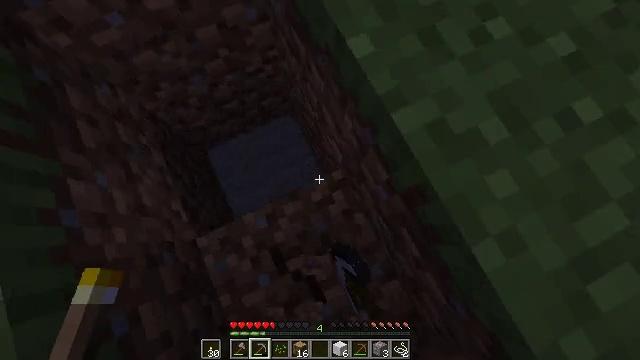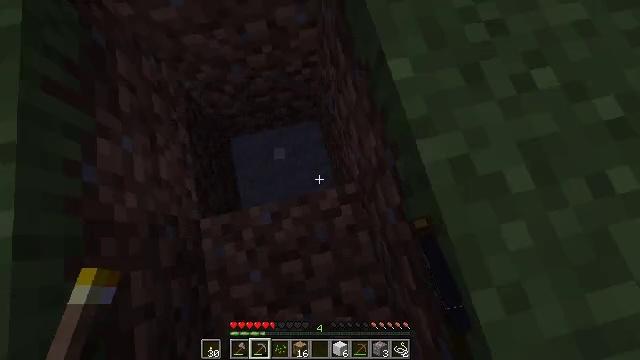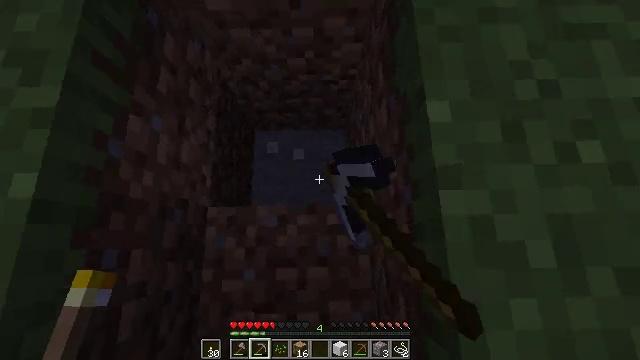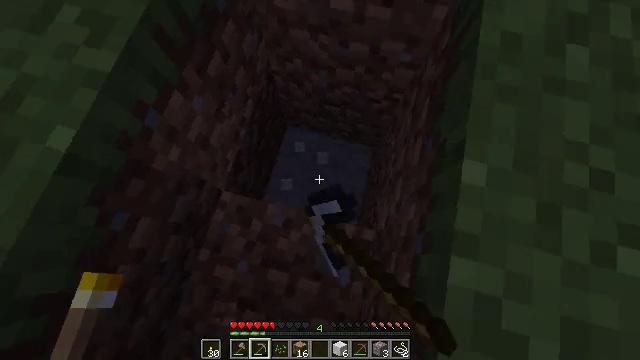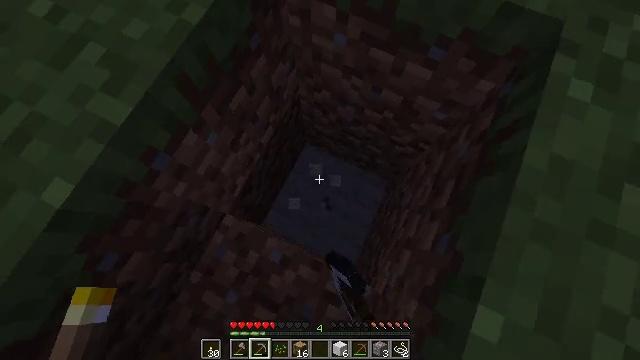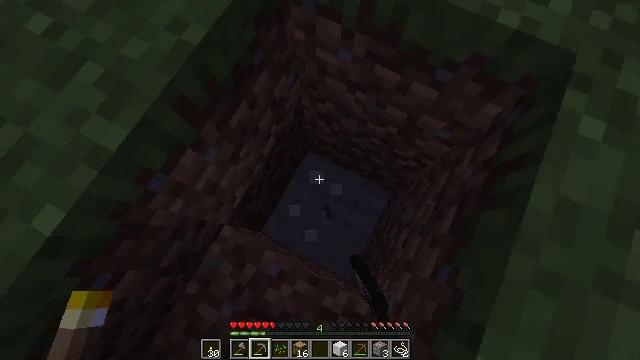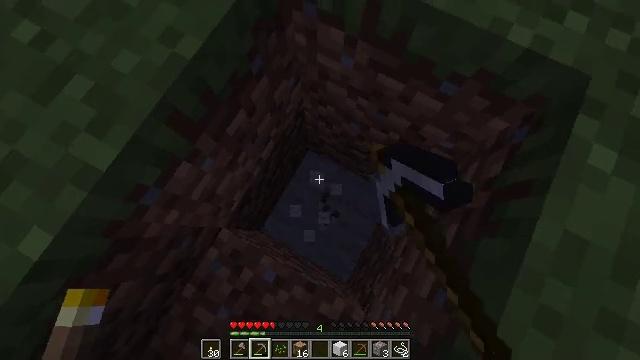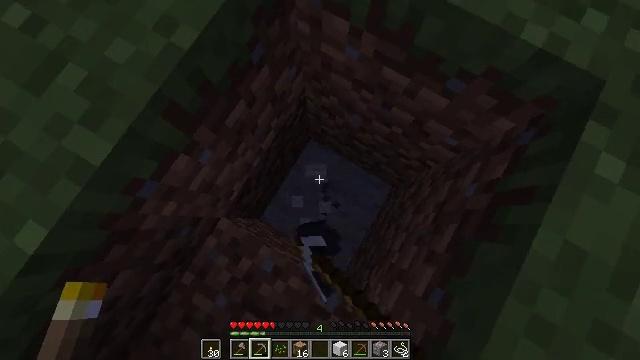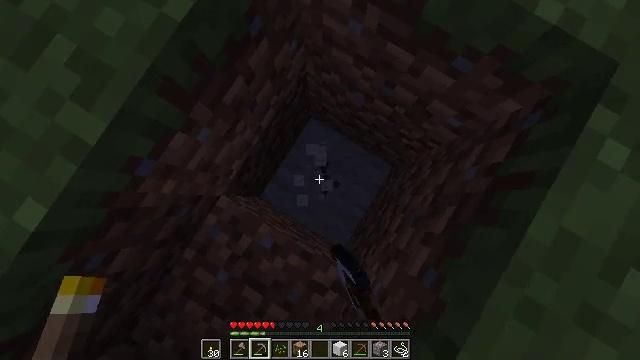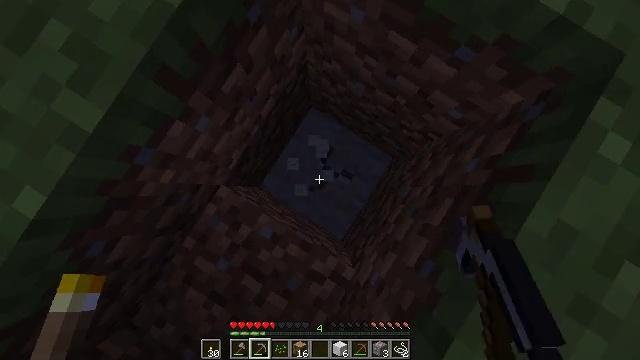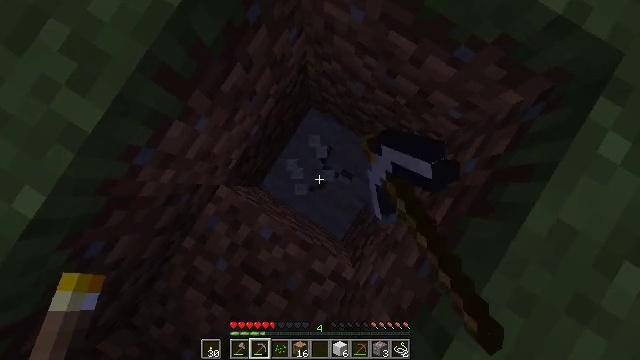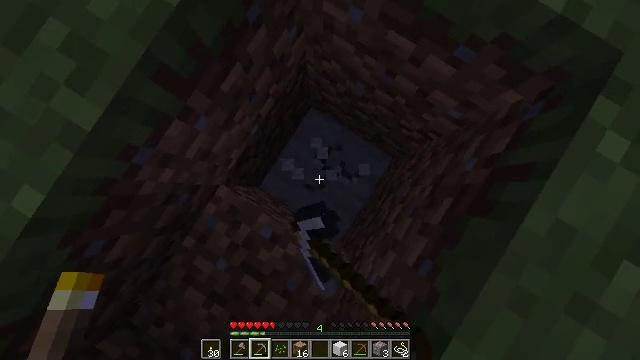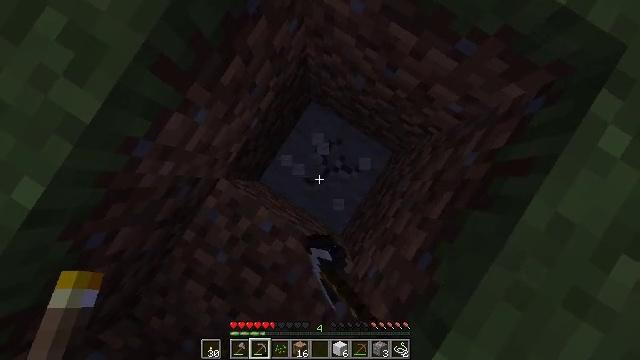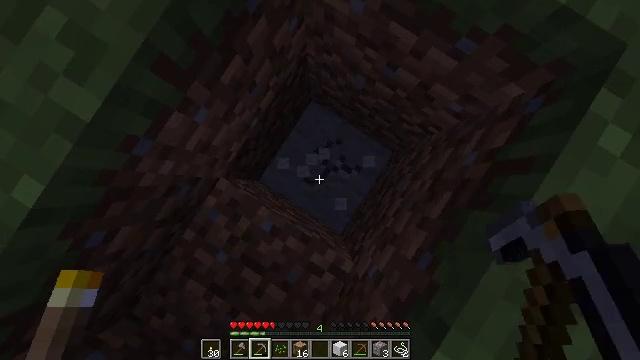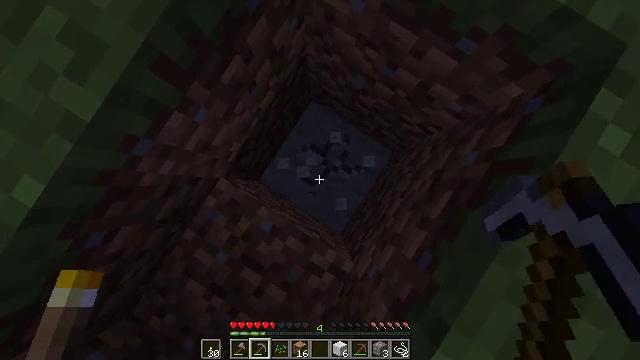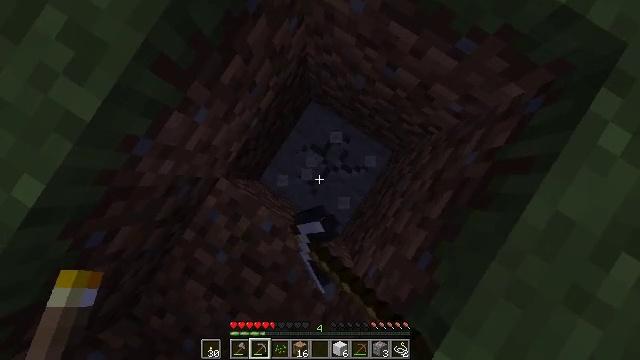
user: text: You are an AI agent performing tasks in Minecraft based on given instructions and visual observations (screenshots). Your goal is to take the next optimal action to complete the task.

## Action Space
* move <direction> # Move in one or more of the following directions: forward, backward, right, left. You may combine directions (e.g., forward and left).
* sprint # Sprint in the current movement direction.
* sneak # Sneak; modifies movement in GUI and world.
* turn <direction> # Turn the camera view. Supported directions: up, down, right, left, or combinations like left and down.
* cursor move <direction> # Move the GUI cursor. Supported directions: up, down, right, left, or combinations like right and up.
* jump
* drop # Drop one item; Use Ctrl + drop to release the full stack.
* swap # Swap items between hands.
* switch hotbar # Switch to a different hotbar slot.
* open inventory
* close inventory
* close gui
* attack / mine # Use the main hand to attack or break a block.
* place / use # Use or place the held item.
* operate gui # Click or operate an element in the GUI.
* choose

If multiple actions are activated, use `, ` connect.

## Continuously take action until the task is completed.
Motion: motion action
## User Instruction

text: Gather light gray wool for construction.
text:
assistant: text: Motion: turn left and up, attack / mine
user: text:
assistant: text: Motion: move forward, turn left, attack / mine
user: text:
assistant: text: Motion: move forward, turn left, attack / mine
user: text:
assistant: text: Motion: move forward, turn left, attack / mine
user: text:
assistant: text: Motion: turn left, attack / mine
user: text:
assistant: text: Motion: turn left and down, attack / mine
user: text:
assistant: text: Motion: turn left and down, attack / mine
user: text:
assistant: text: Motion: turn down, attack / mine
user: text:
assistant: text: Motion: turn down, attack / mine
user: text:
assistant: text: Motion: attack / mine
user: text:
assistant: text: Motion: attack / mine
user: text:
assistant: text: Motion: turn down, attack / mine
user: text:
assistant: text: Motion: attack / mine
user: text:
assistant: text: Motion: attack / mine
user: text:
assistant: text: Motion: attack / mine
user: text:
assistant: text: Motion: attack / mine
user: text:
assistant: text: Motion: turn down, attack / mine
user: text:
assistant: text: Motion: turn down, attack / mine
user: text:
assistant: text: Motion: turn left and down, attack / mine
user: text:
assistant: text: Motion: move forward, turn left and down, attack / mine
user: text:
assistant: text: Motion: move forward, turn left and down, attack / mine
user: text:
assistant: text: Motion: attack / mine
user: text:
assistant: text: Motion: turn left, attack / mine
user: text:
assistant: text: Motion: turn left and down, attack / mine
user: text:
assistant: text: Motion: turn left and down, attack / mine
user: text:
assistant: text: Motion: turn left and down, attack / mine
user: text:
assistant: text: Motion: move back, turn left and down, attack / mine
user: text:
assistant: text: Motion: move back, turn left and down, attack / mine
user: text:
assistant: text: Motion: move back, turn left and down, attack / mine
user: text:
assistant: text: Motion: turn left and down, attack / mine